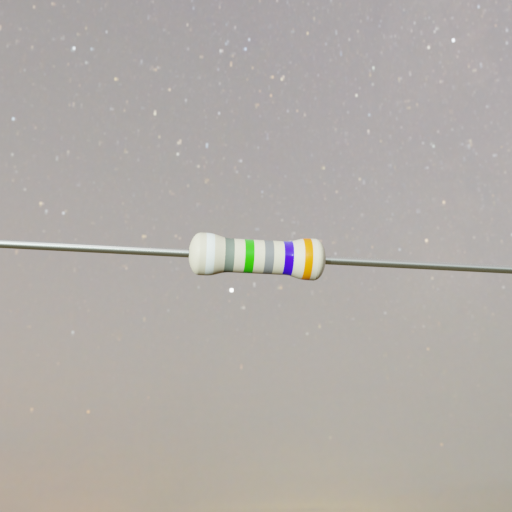
Resistor colour bands (in order): white, gray, green, gray, blue, orange